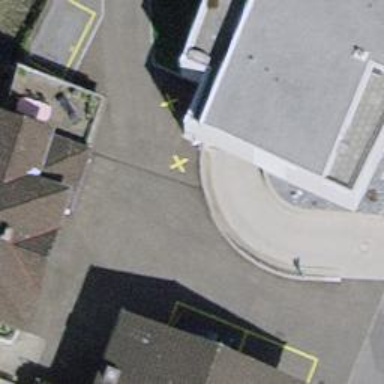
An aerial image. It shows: Parking entrance.